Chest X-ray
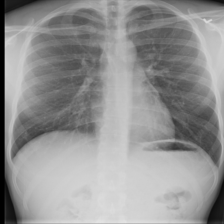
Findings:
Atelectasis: negative
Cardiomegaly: negative
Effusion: negative
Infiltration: negative
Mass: negative
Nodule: negative
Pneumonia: negative
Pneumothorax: negative
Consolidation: negative
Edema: negative
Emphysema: negative
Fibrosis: negative
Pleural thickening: negative
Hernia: negative